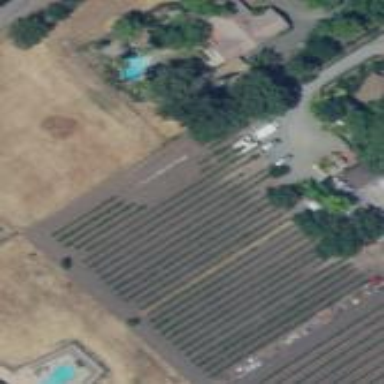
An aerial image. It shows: Vineyard where grapes are grown.